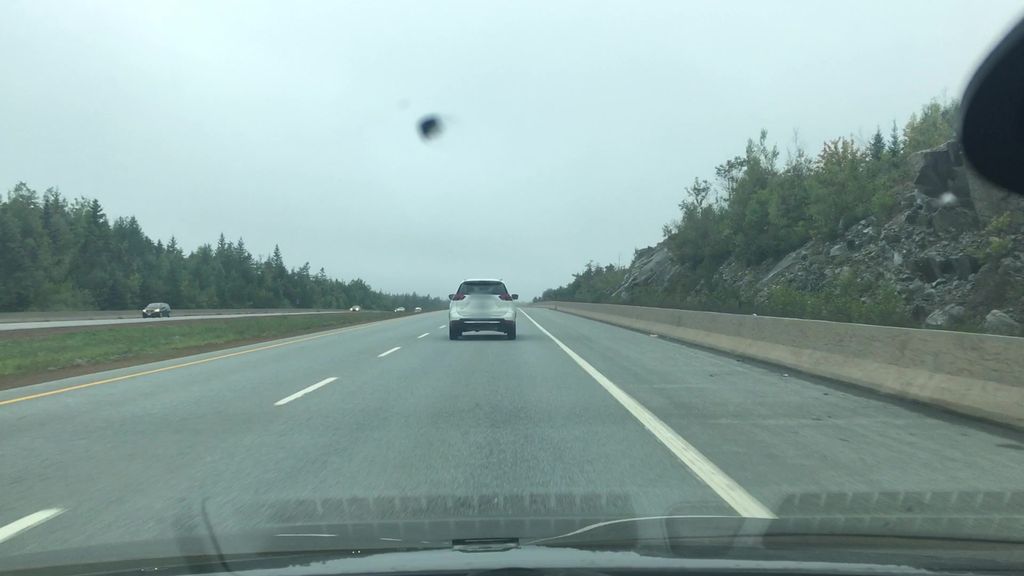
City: halifax